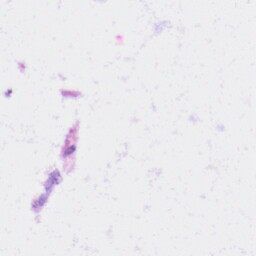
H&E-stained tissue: Liver